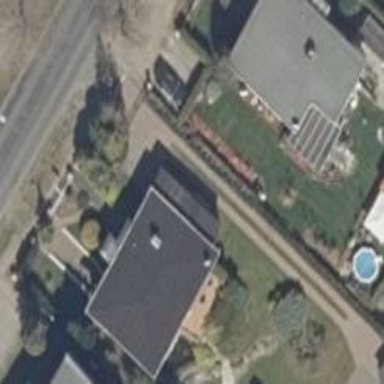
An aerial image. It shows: Hipped roof house.